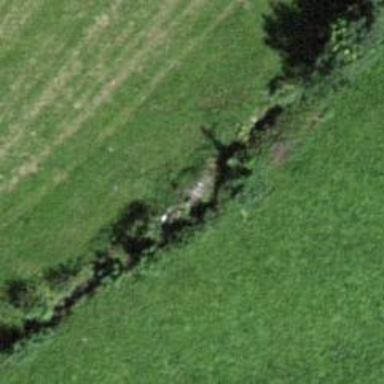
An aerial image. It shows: Hedge barrier.